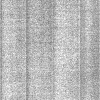
Atmospheric dust classification: dusty